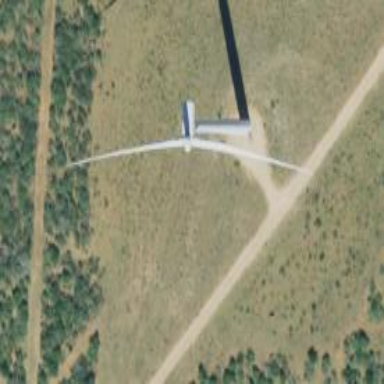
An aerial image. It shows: Wind turbine generator that utilizes wind as its source for generating electricity. It is of the horizontal axis type.